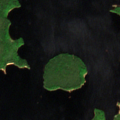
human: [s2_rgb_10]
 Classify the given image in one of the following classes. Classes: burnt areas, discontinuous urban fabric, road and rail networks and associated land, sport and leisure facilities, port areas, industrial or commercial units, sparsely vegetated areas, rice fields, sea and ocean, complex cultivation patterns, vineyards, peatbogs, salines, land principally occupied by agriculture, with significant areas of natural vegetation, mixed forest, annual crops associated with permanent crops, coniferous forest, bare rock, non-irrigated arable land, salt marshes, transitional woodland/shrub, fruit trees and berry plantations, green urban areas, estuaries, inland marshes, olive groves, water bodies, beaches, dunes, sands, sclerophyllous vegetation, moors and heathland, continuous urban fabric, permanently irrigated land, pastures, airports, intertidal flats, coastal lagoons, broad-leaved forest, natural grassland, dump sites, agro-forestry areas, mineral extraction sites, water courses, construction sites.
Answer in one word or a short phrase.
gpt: coniferous forest, peatbogs, water bodies